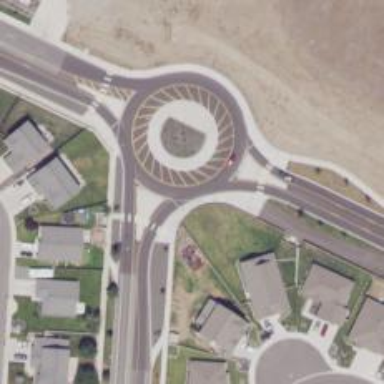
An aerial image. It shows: Secondary road with asphalt surface leading to roundabout.